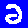
Digit: 2